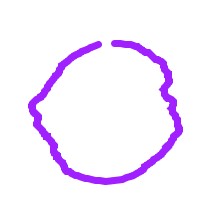
Shape: circle